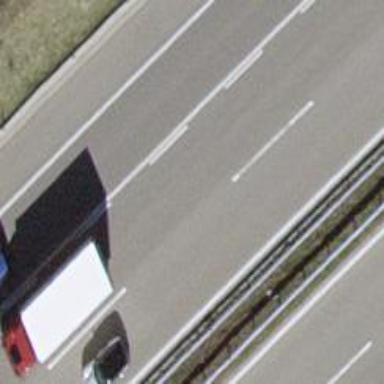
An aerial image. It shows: Asphalt motorway.